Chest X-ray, PA view. Patient: 32 years old, sex F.
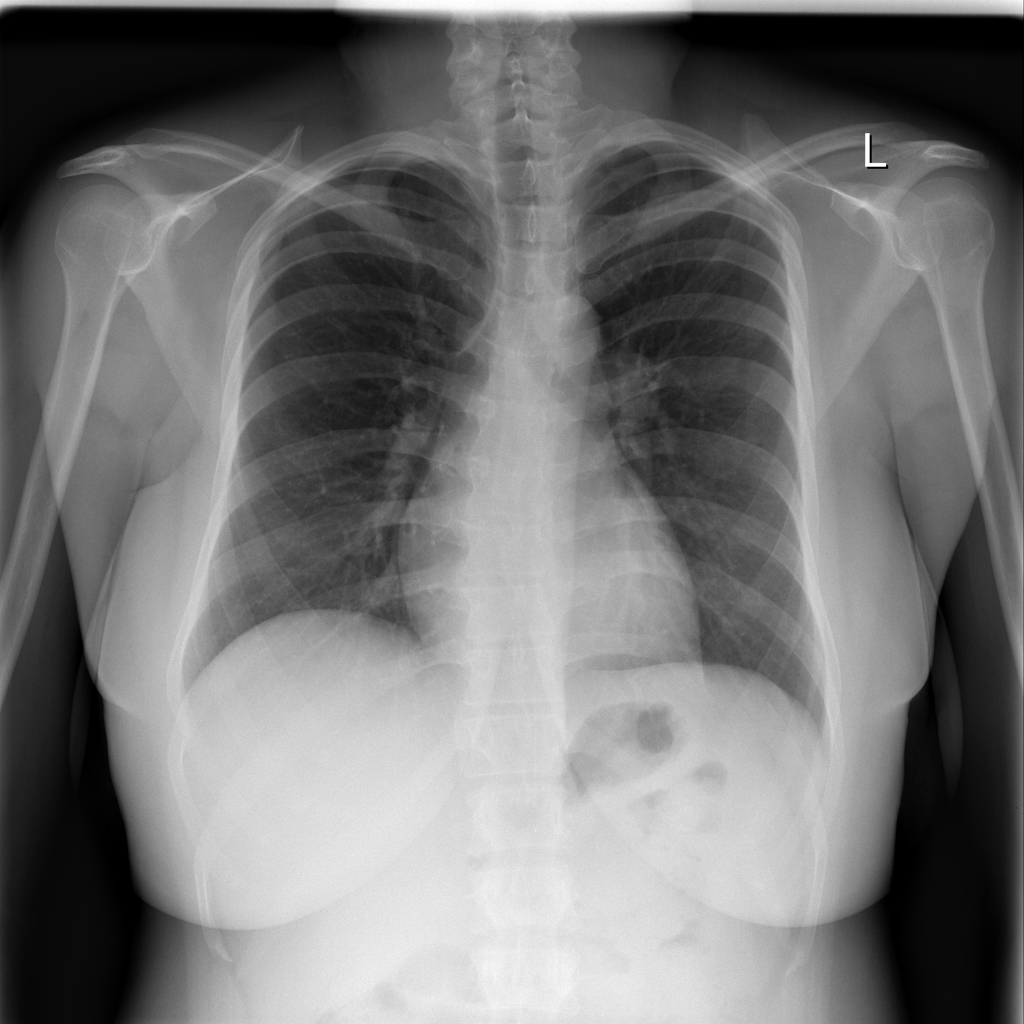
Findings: No Finding